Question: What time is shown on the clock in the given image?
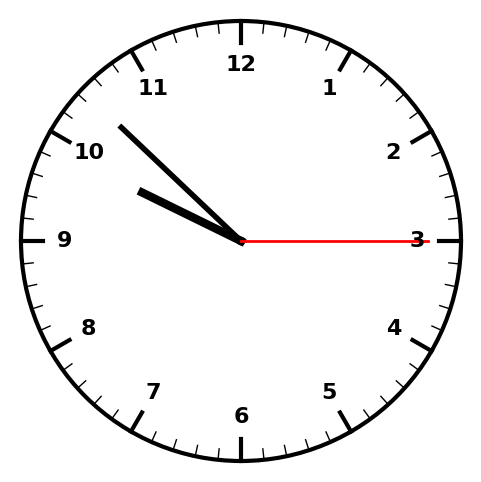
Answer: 09:52:15